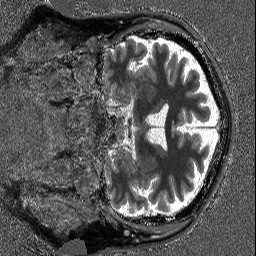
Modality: T1map
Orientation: coronal
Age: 69
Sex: male
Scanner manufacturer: siemens
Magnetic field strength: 3 T
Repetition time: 5 s
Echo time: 0.00298 s